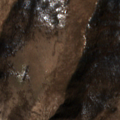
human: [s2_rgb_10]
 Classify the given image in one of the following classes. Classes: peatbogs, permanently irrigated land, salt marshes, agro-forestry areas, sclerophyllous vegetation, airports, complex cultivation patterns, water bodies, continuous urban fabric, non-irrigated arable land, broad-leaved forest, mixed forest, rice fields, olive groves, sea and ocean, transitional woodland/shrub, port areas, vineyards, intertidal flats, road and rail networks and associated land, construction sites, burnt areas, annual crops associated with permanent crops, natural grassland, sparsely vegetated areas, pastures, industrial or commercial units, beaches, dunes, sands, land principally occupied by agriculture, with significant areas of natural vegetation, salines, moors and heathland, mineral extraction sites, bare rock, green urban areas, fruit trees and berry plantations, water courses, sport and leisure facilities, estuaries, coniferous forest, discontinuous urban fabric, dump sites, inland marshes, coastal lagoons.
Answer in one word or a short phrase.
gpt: broad-leaved forest, natural grassland, transitional woodland/shrub